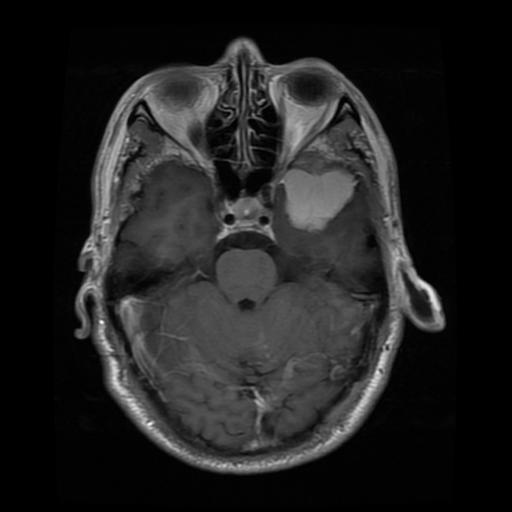
Label: meningioma